Question: I am trying to follow a manual for creating packages for R but I am stuck in the install.package step:
'''
require(devtools)
build("/Users/mona/test")
build("/Users/mona/test", binary=TRUE)
check("/Users/mona/test", cran=FALSE)
> install.packages("test_0.1.zip", repos=NULL)
tar: Error opening archive: Failed to open 'test_0.1.zip'
Warning in install.packages :
'tar' returned non-zero exit code 1
Error in install.packages : file 'test_0.1.zip' is not an OS X binary package
> install.packages("test_0.1.tar.gz", repos=NULL)
tar: Error opening archive: Failed to open 'test_0.1.tar.gz'
Warning in install.packages :
'tar' returned non-zero exit code 1
Error in install.packages : file 'test_0.1.tar.gz' is not an OS X binary package
'''
Any thoughts on what might be wrong?

Here's the detailed version of output at each step.
'''
> require(devtools)
> build("/Users/mona/test")
'/Library/Frameworks/R.framework/Resources/bin/R' \
--vanilla CMD build '/Users/mona/test' \
--no-manual --no-resave-data
* checking for file '/Users/mona/test/DESCRIPTION' ... OK
* preparing 'test':
* checking DESCRIPTION meta-information ... OK
* checking for LF line-endings in source and make files
* checking for empty or unneeded directories
* building 'test_0.1.tar.gz'
[1] "/Users/mona/test_0.1.tar.gz"
> build("/Users/mona/test", binary=TRUE)
'/Library/Frameworks/R.framework/Resources/bin/R' \
--vanilla CMD INSTALL \
'/Users/mona/test' --build
* installing to library '/private/var/folders/bk/2b2d879912bgnl5s768s7crh0000gn/T/RtmpXfaW60'
* installing *source* package 'test' ...
** R
** preparing package for lazy loading
** help
*** installing help indices
** building package indices
** testing if installed package can be loaded
sh: /usr/bin/gnutar: No such file or directory
gzip: can't stat: /Users/mona/test_0.1_R_x86_64-apple-darwin10.8.0.tar (/Users/mona/test_0.1_R_x86_64-apple-darwin10.8.0.tar): No such file or directory
Warning in file.rename(file.path(startdir, filename), file.path(startdir, :
cannot rename file '/Users/mona/test_0.1_R_x86_64-apple-darwin10.8.0.tar.gz' to '/Users/mona/test_0.1.tgz', reason 'No such file or directory'
packaged installation of 'test' as 'test_0.1.tgz'
* DONE (test)
[1] "/Users/mona/test_0.1.tgz"
> check("/Users/mona/test", cran=FALSE)
Updating test documentation
Loading test
'/Library/Frameworks/R.framework/Resources/bin/R' \
--vanilla CMD build '/Users/mona/test' \
--no-manual --no-resave-data
* checking for file '/Users/mona/test/DESCRIPTION' ... OK
* preparing 'test':
* checking DESCRIPTION meta-information ... OK
* checking for LF line-endings in source and make files
* checking for empty or unneeded directories
* building 'test_0.1.tar.gz'
'/Library/Frameworks/R.framework/Resources/bin/R' \
--vanilla CMD check \
'/var/folders/bk/2b2d879912bgnl5s768s7crh0000gn/T//RtmpXfaW60/test_0.1.tar.gz' \
--timings
* using log directory '/private/var/folders/bk/2b2d879912bgnl5s768s7crh0000gn/T/RtmpXfaW60/test.Rcheck'
* using R version 3.0.2 (2013-09-25)
* using platform: x86_64-apple-darwin10.8.0 (64-bit)
* using session charset: ASCII
* checking for file 'test/DESCRIPTION' ... OK
* this is package 'test' version '0.1'
* checking package namespace information ... OK
* checking package dependencies ... OK
* checking if this is a source package ... OK
* checking if there is a namespace ... OK
* checking for executable files ... OK
* checking for hidden files and directories ... OK
* checking for portable file names ... OK
* checking for sufficient/correct file permissions ... OK
* checking whether package 'test' can be installed ... OK
* checking installed package size ... OK
* checking package directory ... OK
* checking DESCRIPTION meta-information ... WARNING
Non-standard license specification:
What license is it under?
Standardizable: FALSE
* checking top-level files ... OK
* checking for left-over files ... OK
* checking index information ... OK
* checking package subdirectories ... OK
* checking R files for non-ASCII characters ... OK
* checking R files for syntax errors ... OK
* checking whether the package can be loaded ... OK
* checking whether the package can be loaded with stated dependencies ... OK
* checking whether the package can be unloaded cleanly ... OK
* checking whether the namespace can be loaded with stated dependencies ... OK
* checking whether the namespace can be unloaded cleanly ... OK
* checking dependencies in R code ... OK
* checking S3 generic/method consistency ... OK
* checking replacement functions ... OK
* checking foreign function calls ... OK
* checking R code for possible problems ... OK
* checking Rd files ... OK
* checking Rd metadata ... OK
* checking Rd cross-references ... OK
* checking for missing documentation entries ... OK
* checking for code/documentation mismatches ... OK
* checking Rd \usage sections ... OK
* checking Rd contents ... OK
* checking for unstated dependencies in examples ... OK
* checking examples ... NONE
* checking PDF version of manual ... OK
WARNING: There was 1 warning.
See
'/private/var/folders/bk/2b2d879912bgnl5s768s7crh0000gn/T/RtmpXfaW60/test.Rcheck/00check.log'
for details.
'''
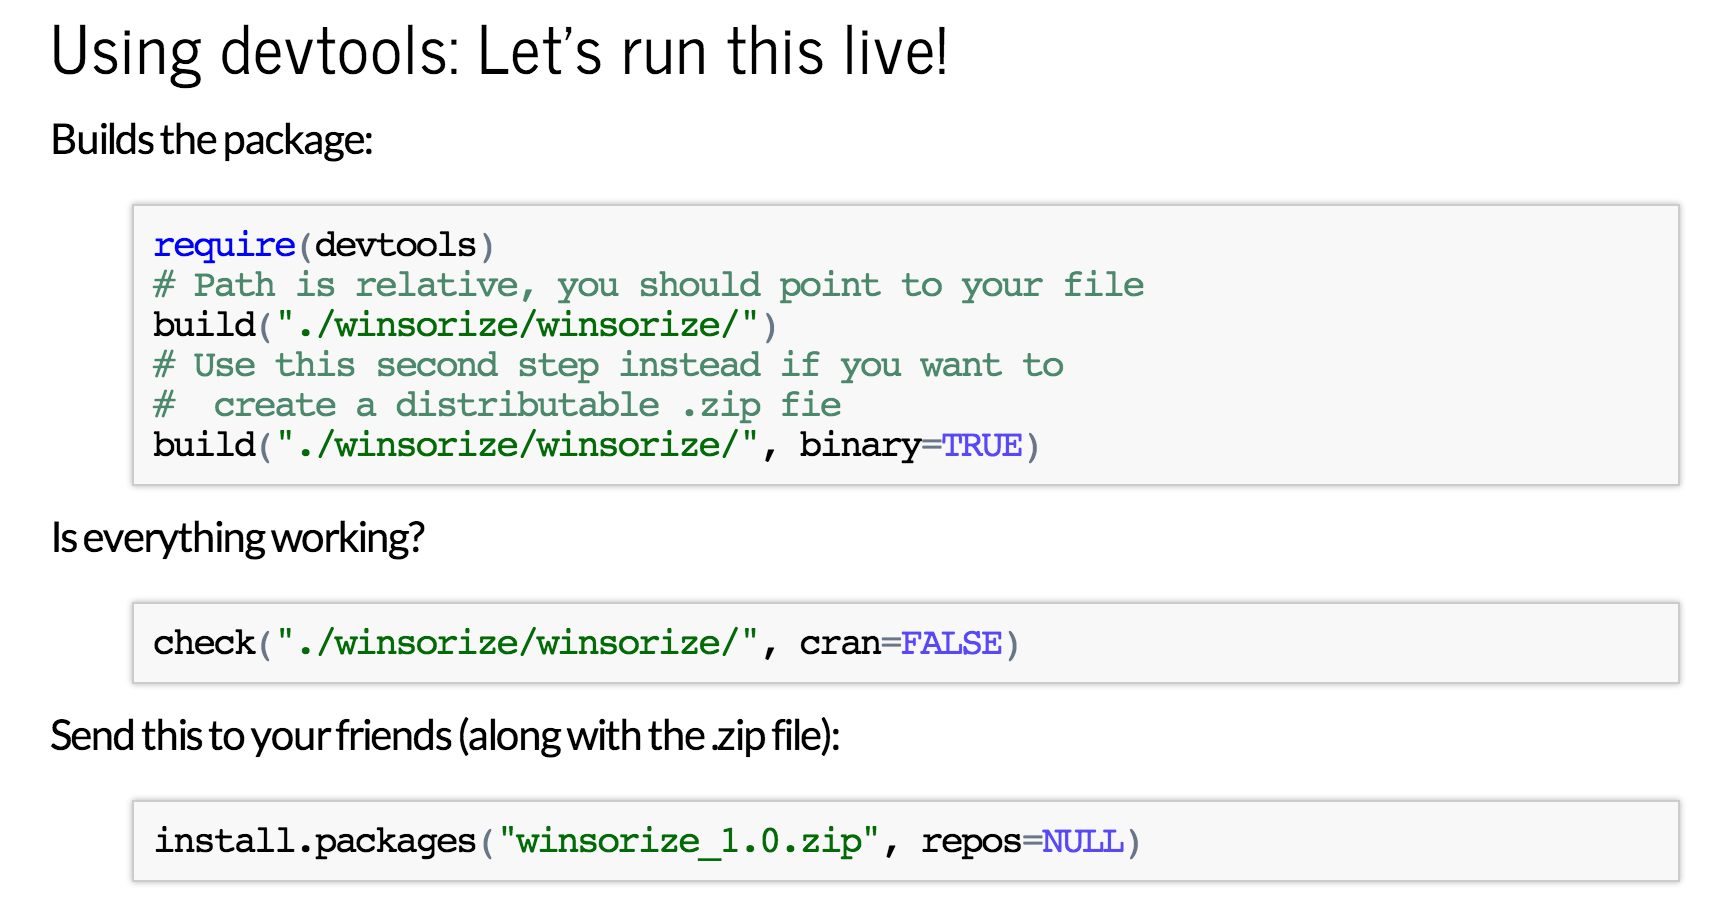
Answer: I fixed installation of 'gnutar' this way by typing the following commands in the terminal (apparently it's a problem with OSX Maverick). However yet I receive the same problem when I install the package using 'install.package':
'''
sudo su -
cd /usr/bin
ln -s tar gnutar
curl -O https://distfiles.macports.org/MacPorts/MacPorts-2.2.1.tar.bz2
tar xf MacPorts-2.2.1.tar.bz2
cd MacPorts-2.2.1/
./configure
make
sudo make install
sudo port -v selfupdate
'''